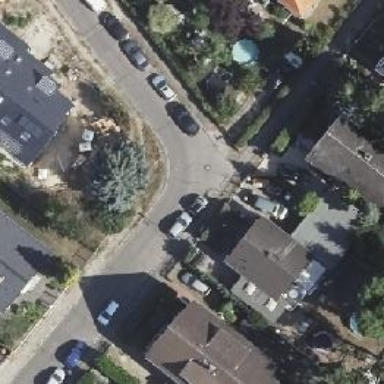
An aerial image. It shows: Residential road with concrete surface.